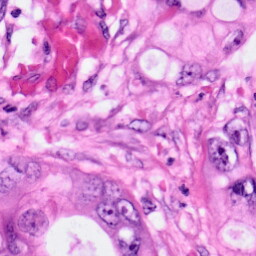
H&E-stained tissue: Pancreatic